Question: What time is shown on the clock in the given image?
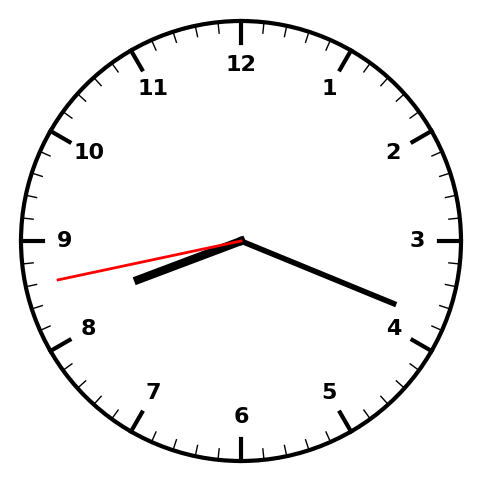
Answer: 08:18:43